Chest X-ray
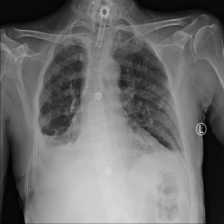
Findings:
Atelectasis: negative
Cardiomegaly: negative
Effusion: negative
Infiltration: negative
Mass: negative
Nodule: negative
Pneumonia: negative
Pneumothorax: negative
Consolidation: negative
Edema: negative
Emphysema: negative
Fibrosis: negative
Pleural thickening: negative
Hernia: negative